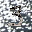
Label: 3